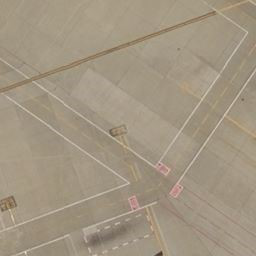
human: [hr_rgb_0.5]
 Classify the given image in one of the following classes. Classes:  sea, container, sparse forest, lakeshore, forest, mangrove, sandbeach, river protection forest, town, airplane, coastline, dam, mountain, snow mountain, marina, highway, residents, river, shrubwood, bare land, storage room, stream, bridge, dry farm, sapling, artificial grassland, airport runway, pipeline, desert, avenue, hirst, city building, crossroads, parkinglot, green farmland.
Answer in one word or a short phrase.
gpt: airport runway